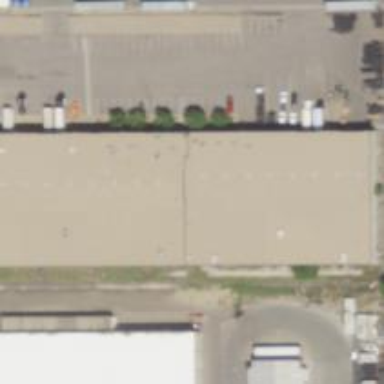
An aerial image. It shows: Industrial building.